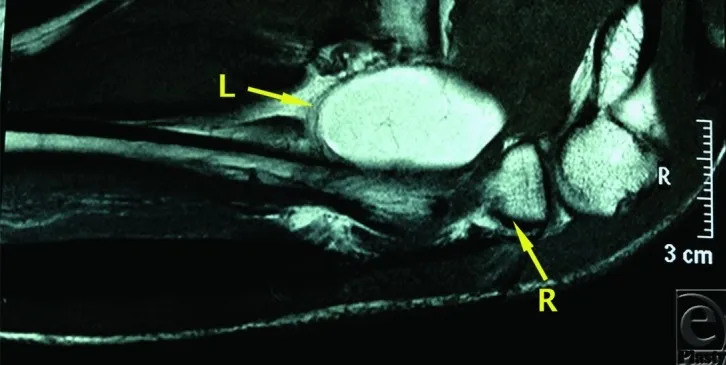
T2 turbo spin-echo weighted magnetic resonance imaging demonstrating a space-occupying lesion in the radial tunnel. L indicates lesion; R, proximal radius.
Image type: radiology (mri)